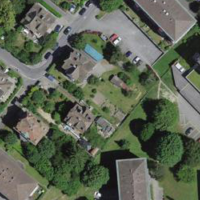
EUNIS habitat code: 55
Species observed at this site:
Picus viridis